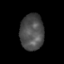
Tissue: skin
Cell type: Epithelial cells
Senescence score: 0.2839
Nuclear area (px): 841
Mean DAPI intensity: 76.801